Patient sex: F
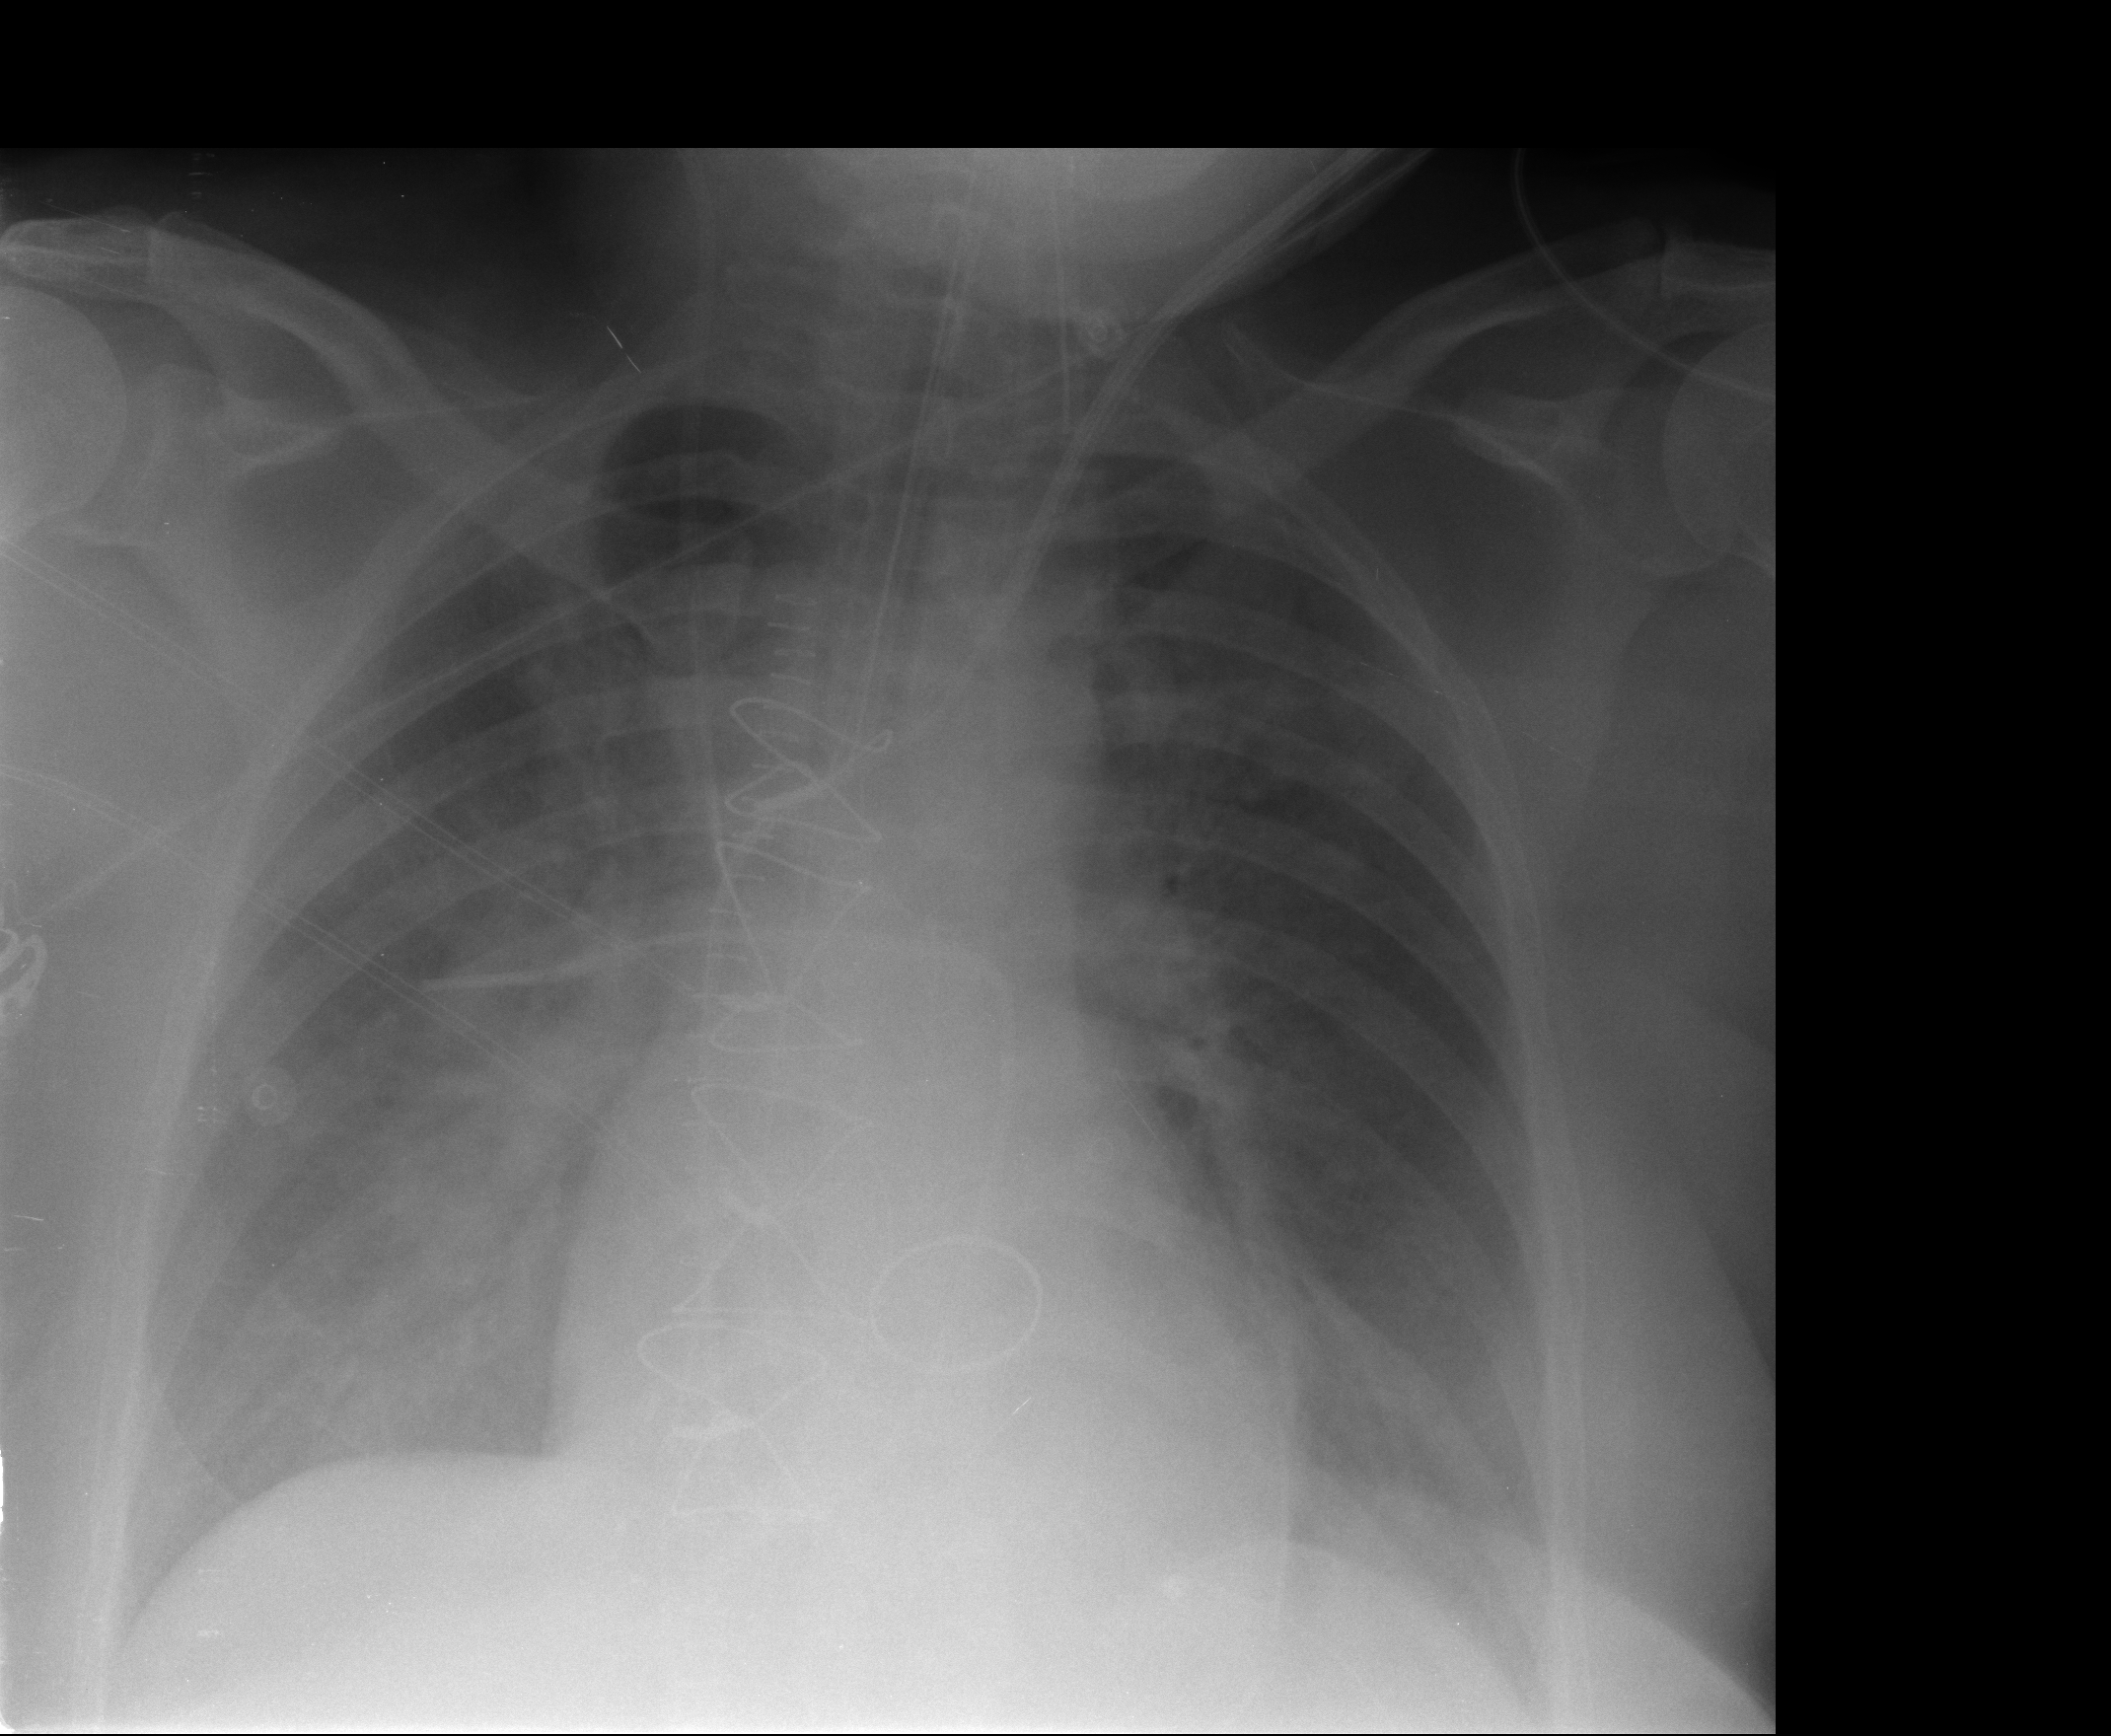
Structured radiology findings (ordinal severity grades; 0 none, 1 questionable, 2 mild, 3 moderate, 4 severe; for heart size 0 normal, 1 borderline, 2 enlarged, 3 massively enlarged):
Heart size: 0
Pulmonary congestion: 3
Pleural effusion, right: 2
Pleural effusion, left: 2
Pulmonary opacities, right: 2
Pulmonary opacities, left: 2
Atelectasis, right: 2
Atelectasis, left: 2